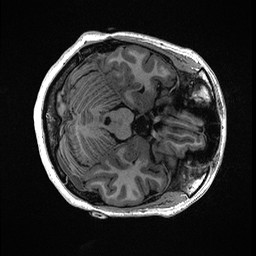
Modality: T1w
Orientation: axial
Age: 29
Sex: female
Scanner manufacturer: ge
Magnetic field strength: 3 T
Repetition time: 0.006952 s
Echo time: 0.00292 s